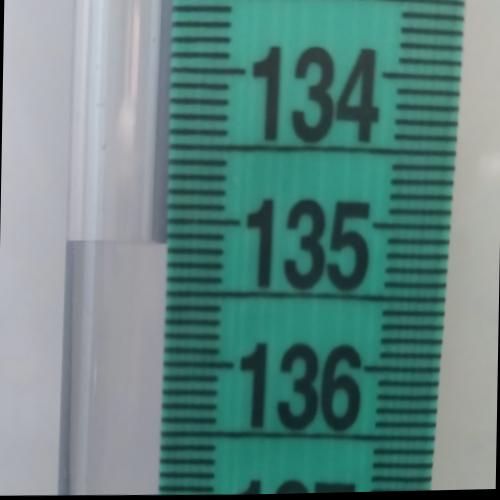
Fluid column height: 135.2 cm